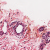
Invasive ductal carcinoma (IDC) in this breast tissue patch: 0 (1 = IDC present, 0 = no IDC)